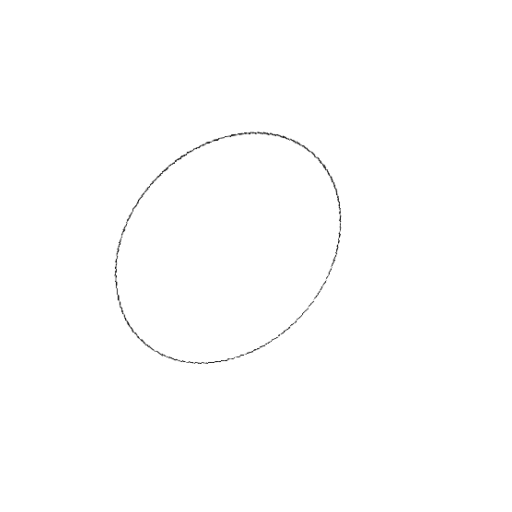
Crossing number: 0